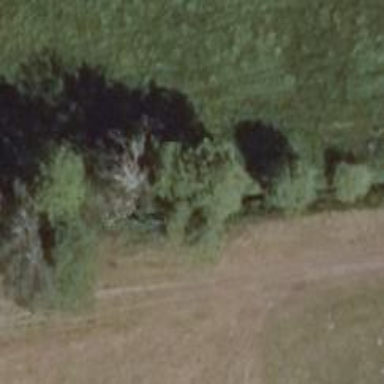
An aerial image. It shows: Row of trees in natural setting.